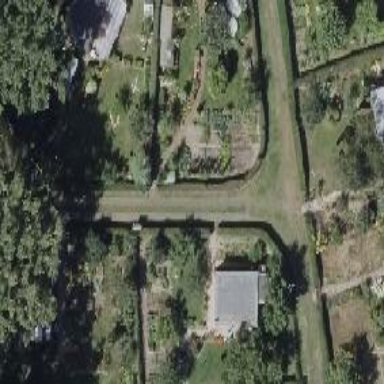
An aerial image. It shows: Plot in the allotments.